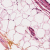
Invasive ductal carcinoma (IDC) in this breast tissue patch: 0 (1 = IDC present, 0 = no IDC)